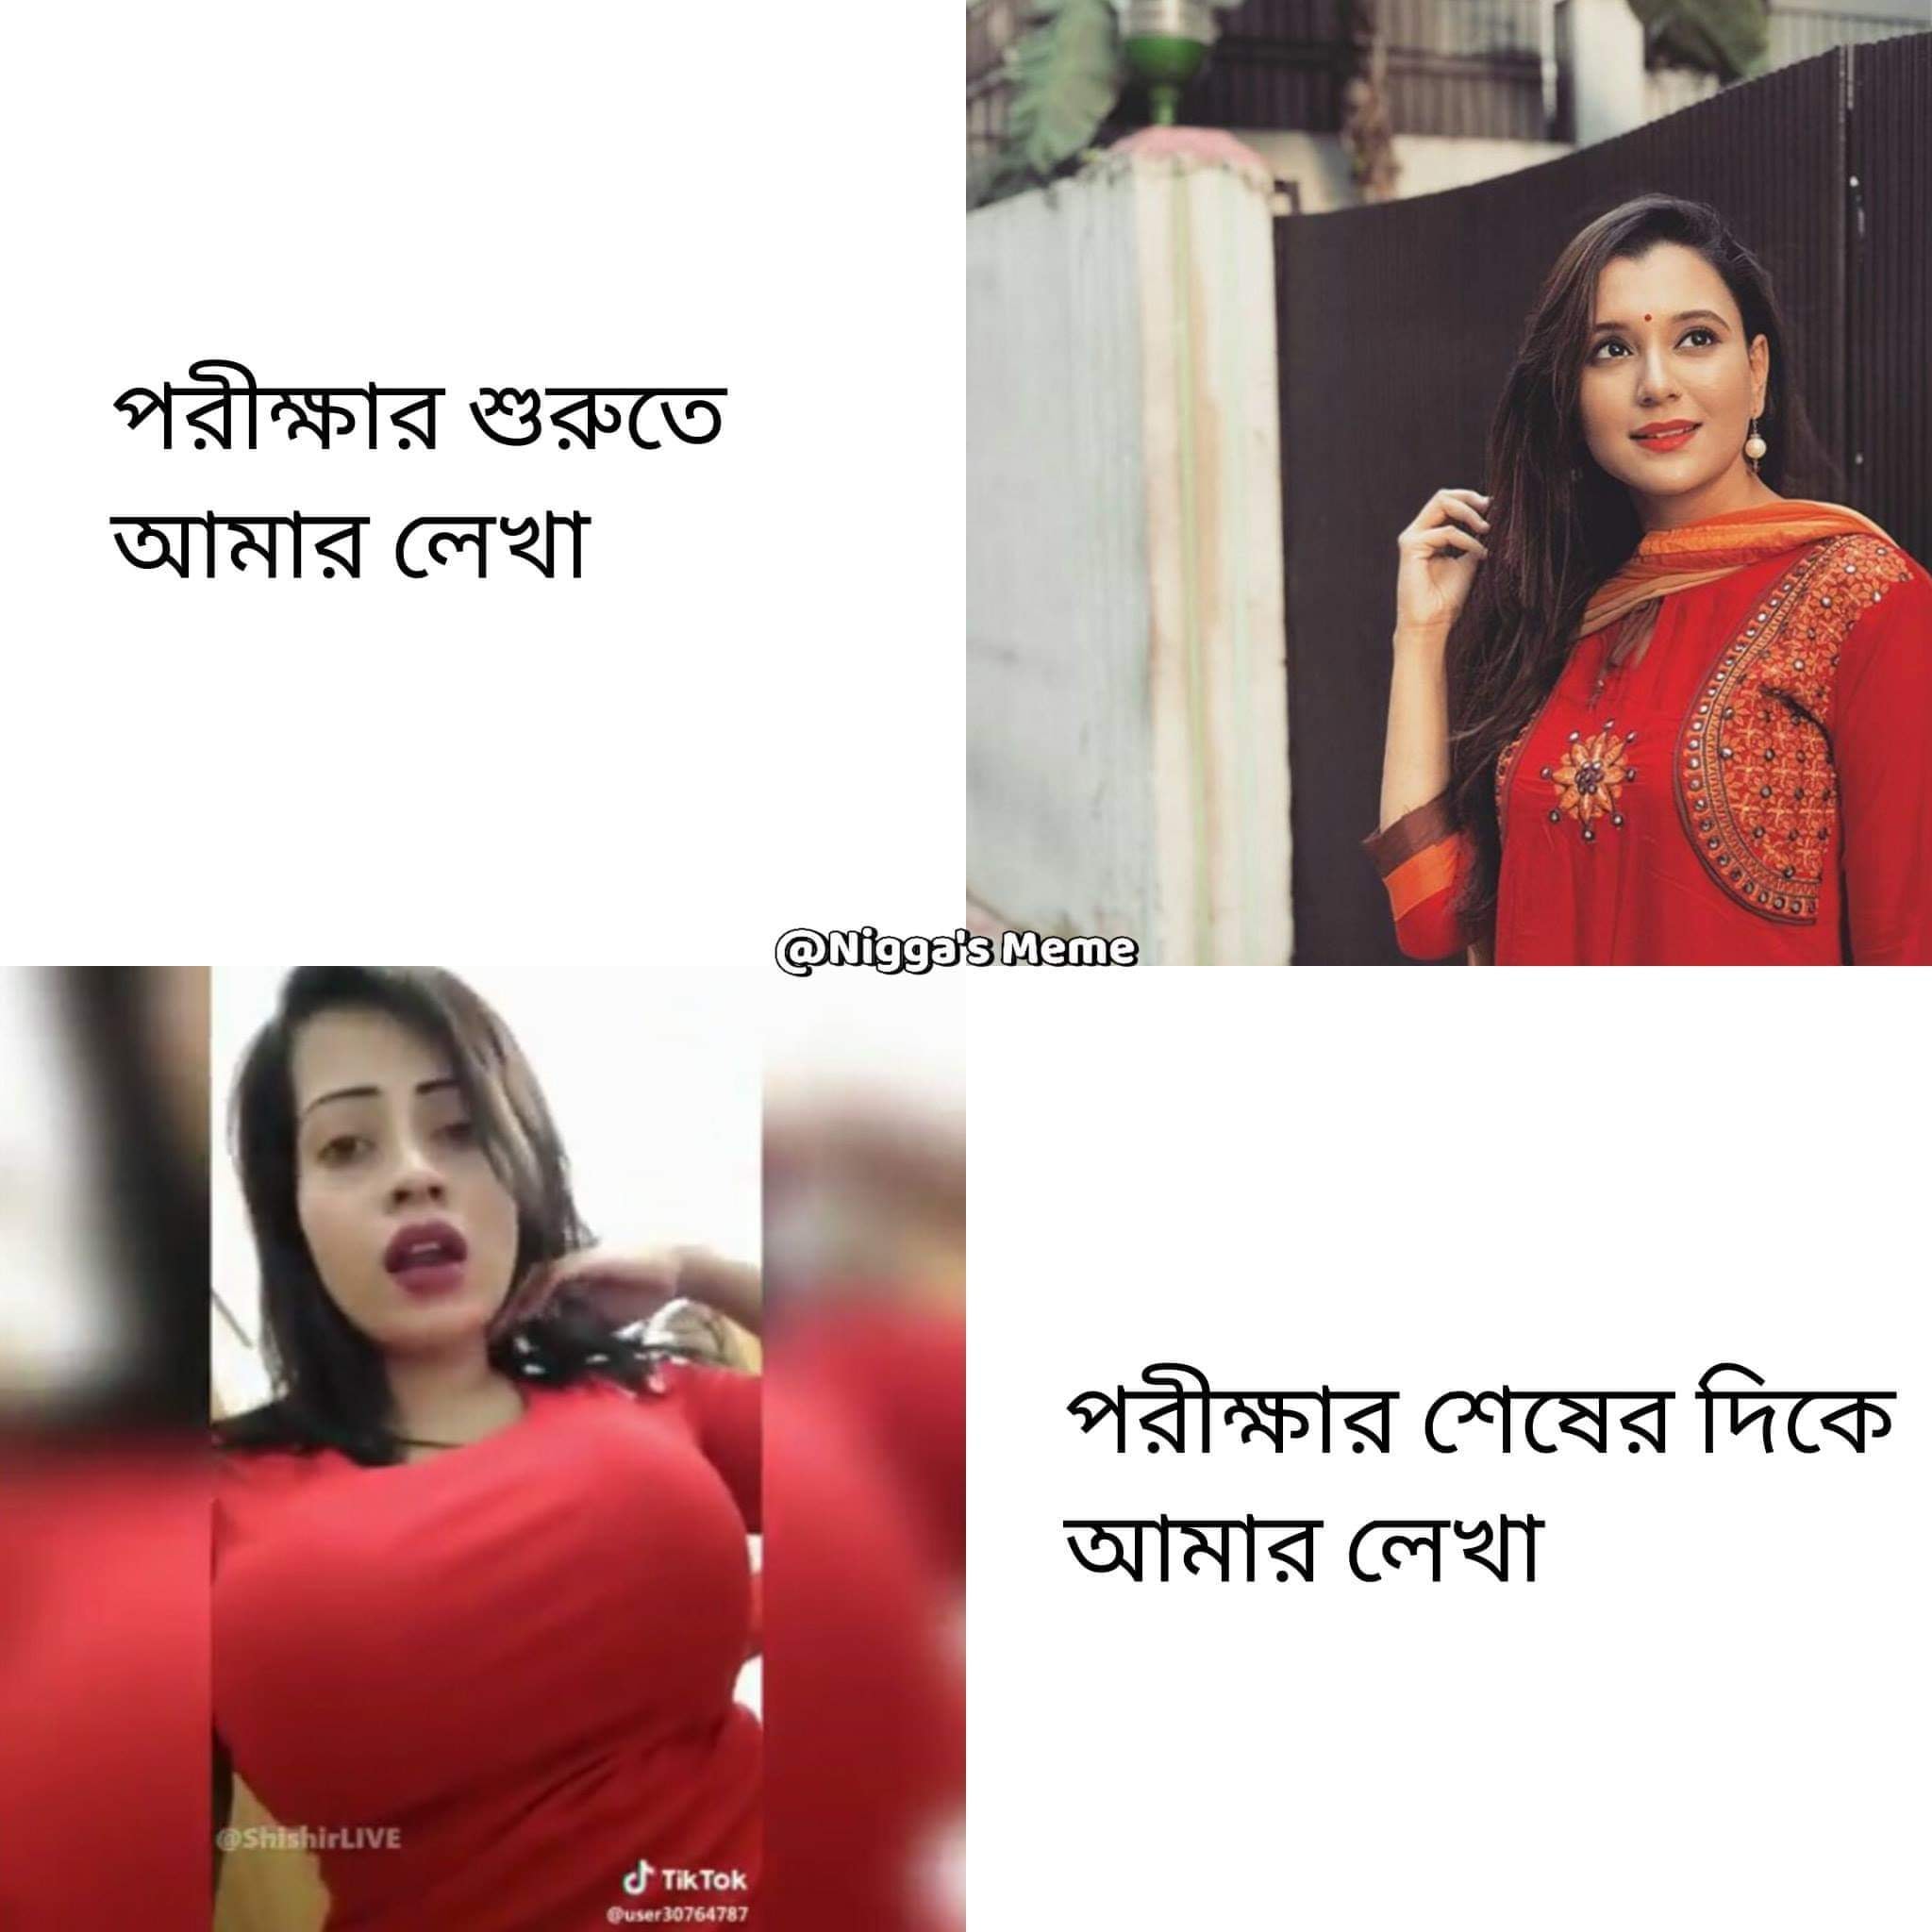
Caption:  পরীক্ষার শুরুতে আমার লেখা     পরীক্ষার শেষের দিকে আমার লেখা
Label: hate